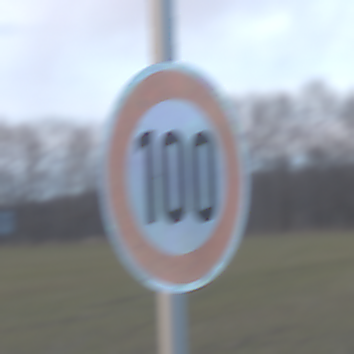
Verkehrszeichen: Geschwindigkeit100
Umgebung: Outdoor, Nature
Tageszeit: SunriseSunset
Wetter: PartlyCloudy
Licht: Natural
Jahreszeit: NotSpecified
Kontrast: LowContrast